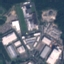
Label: Industrial